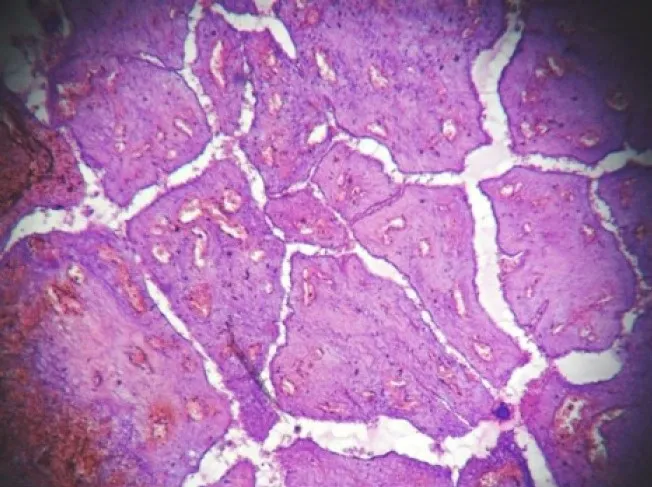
Hemorrhagic infarct in intracanalicular type of fibroadenoma (4000 x 3000 pixels)(H & E stain).
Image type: pathology (h&e)